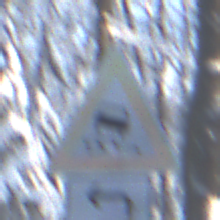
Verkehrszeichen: SchleuderOderRutschgefahr
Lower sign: RichtungsangabeDurchPfeile2
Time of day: MorningAfternoon
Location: Outdoor (Nature)
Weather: Clear
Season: Winter
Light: Natural